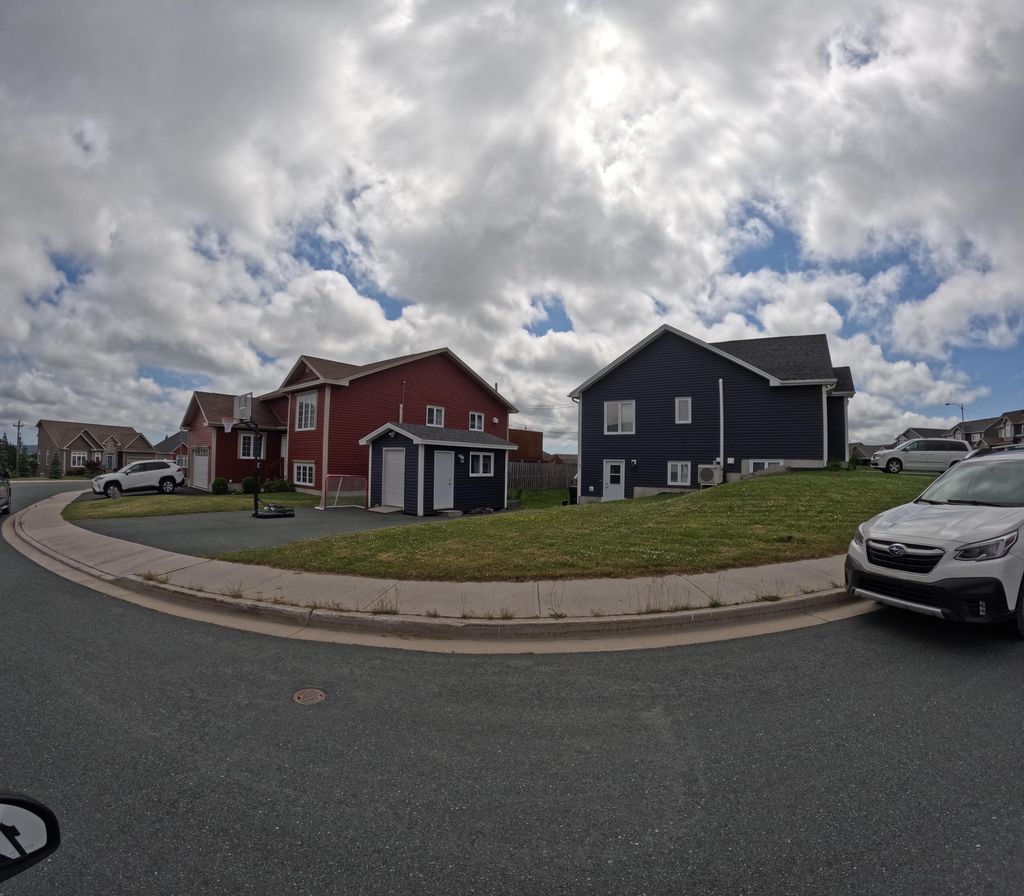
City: st_johns